Interaction volume radius: 5 \u00c5
Interaction volume height: 10 \u00c5
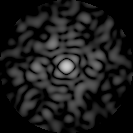
Disorder parameter: 0.8601